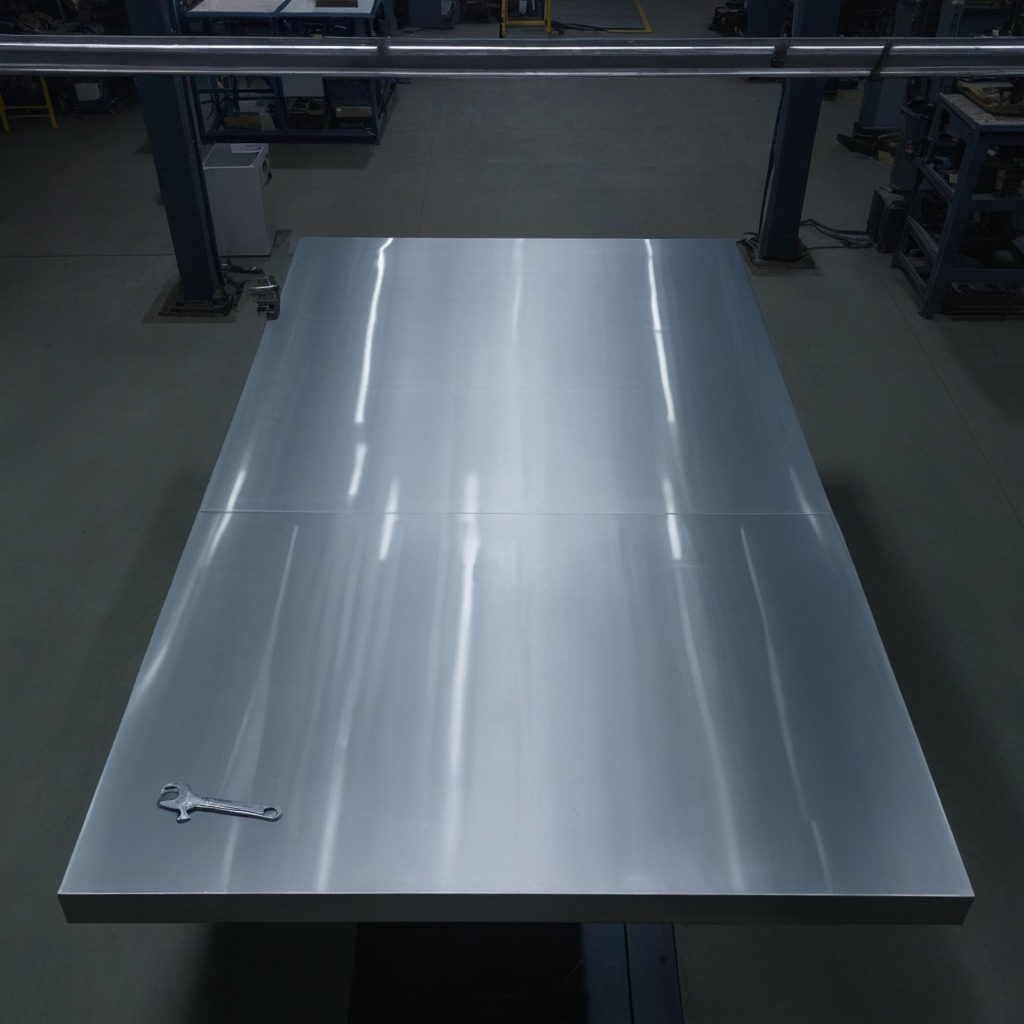
A wrench is lying on the tabletop.